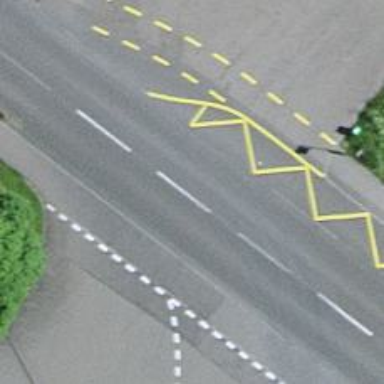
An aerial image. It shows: Bus stop with designated public transport stop position.